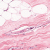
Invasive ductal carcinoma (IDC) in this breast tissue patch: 0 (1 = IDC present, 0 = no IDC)